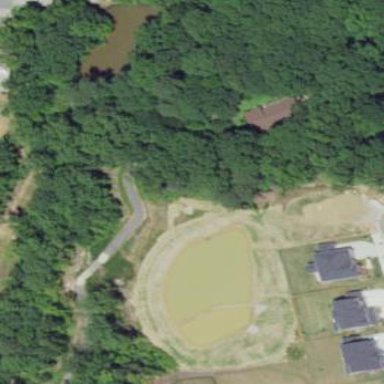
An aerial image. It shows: Stormwater basin filled with water.